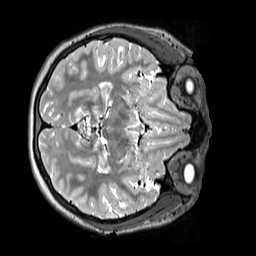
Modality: T2w
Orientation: axial
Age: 13
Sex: female
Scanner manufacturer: siemens
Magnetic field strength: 3 T
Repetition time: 3.2 s
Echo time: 0.408 s